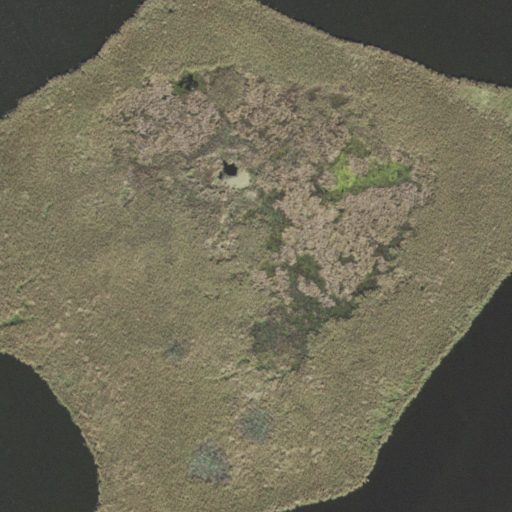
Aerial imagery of island in Florida named Hawkins Island containing herbaceous wetlands, open water, and woody wetlands